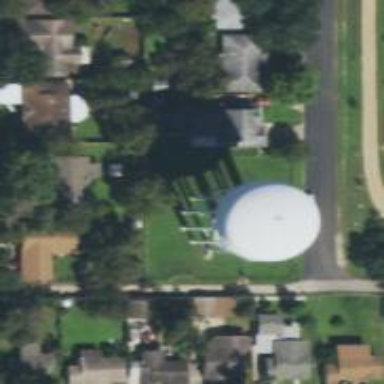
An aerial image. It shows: Water tower that is man-made.